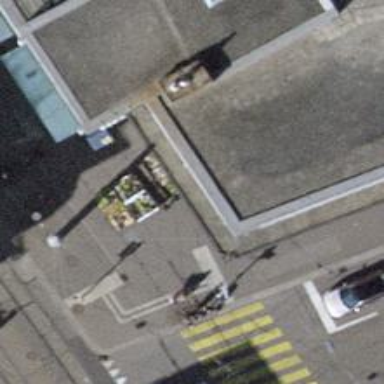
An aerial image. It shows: Kiosk.